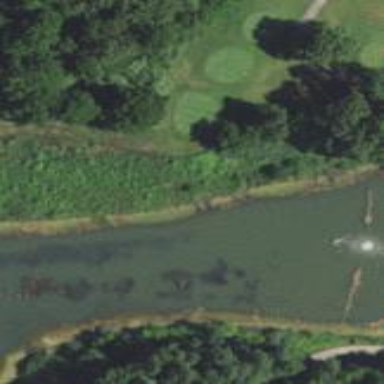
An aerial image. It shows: Scenic view of water hazard on golf course. The natural water feature adds beauty to the landscape.